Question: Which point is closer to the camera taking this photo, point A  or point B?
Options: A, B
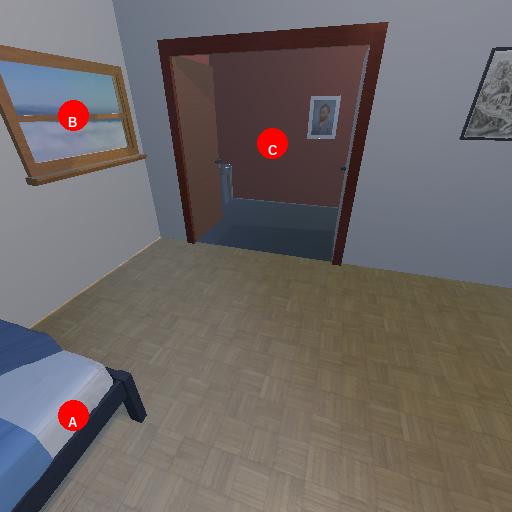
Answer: A